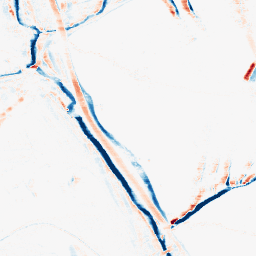
Category: morphological
Decomposition family: morphological_rect
Decomposition parameters: operation: average
width: 10
height: 3
Upsampling method: cubic_catmull_rom
Upsampling parameters: scale: 2
Upsampling scale: 2